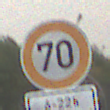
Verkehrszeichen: Geschwindigkeit70
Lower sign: ZeitangabenMitBeschraenkungAufWochentage4
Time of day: MorningAfternoon
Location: Outdoor (Suburban)
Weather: Overcast
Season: NotSpecified
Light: Natural